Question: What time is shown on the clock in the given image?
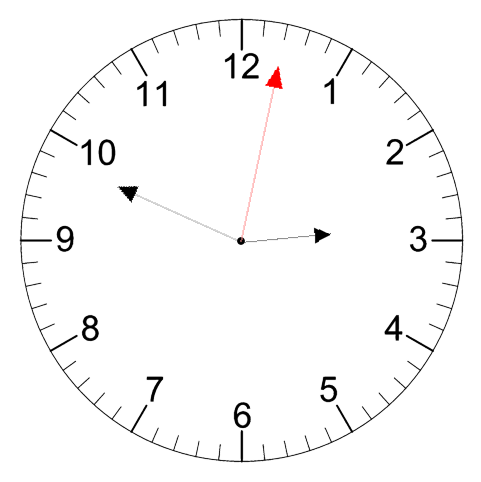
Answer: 02:49:02